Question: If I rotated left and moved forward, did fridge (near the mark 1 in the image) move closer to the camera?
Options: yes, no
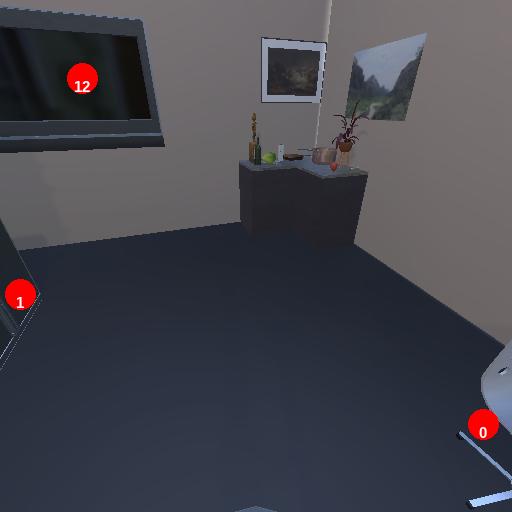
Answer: yes